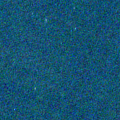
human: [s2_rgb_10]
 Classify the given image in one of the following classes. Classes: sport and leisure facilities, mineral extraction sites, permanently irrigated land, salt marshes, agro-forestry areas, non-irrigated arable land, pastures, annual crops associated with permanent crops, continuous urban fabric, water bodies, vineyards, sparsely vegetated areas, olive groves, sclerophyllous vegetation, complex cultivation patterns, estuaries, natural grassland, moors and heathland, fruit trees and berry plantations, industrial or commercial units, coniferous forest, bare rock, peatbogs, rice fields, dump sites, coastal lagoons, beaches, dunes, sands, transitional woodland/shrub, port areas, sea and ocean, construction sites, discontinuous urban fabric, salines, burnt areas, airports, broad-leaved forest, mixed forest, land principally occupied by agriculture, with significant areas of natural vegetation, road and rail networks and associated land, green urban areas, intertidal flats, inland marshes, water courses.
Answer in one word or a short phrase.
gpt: sea and ocean